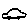
Label: car